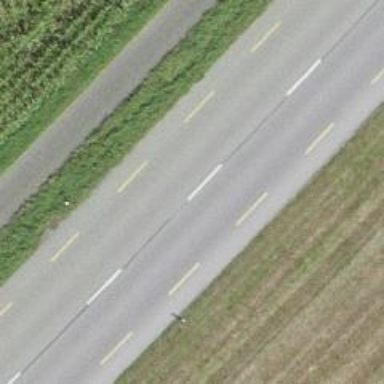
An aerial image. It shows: Primary highway with asphalt surface and designated lane for cyclists.